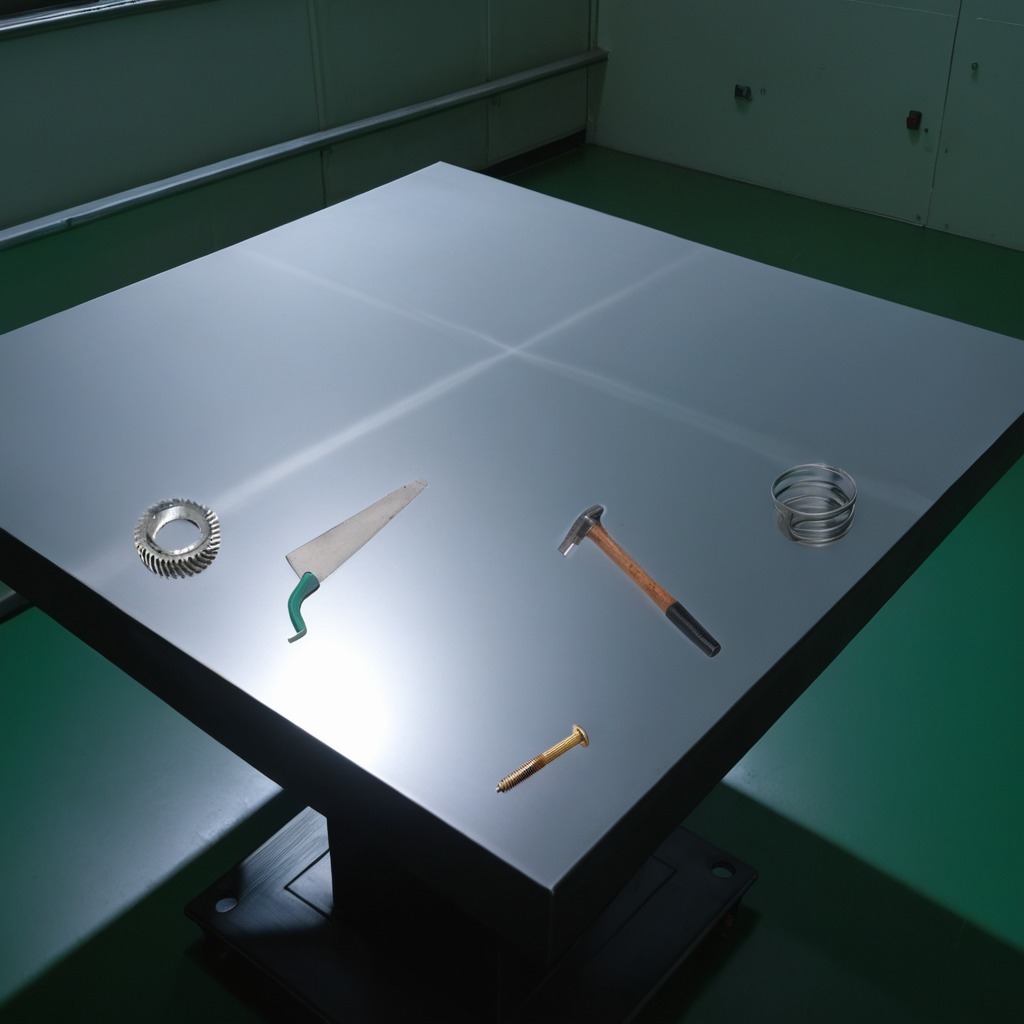
A steel gear with teeth, a hammer, a metal machine screw, a coiled metal spring, and a handheld metal saw are lying on the clean empty table in a railway signal maintenance room lit by harsh overhead fluorescents.